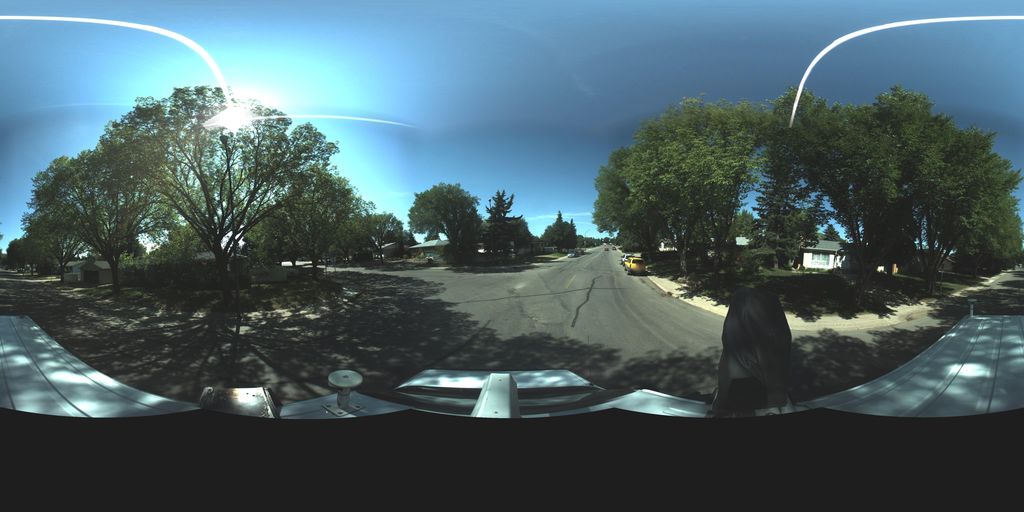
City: saskatoon